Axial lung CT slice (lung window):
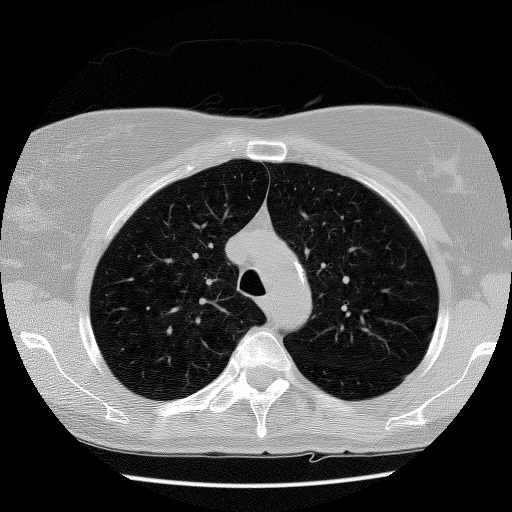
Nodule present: no